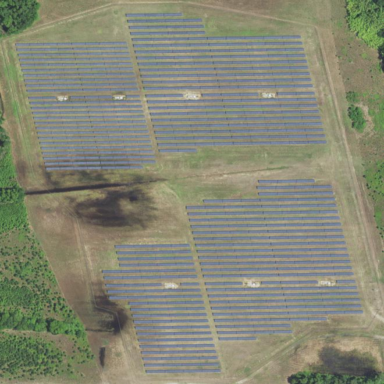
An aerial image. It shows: Solar photovoltaic power plant surrounded by fence.